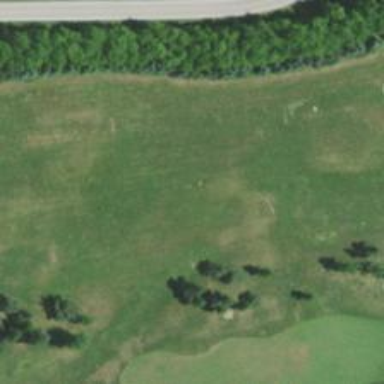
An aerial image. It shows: Golf fairway surrounded by grass.